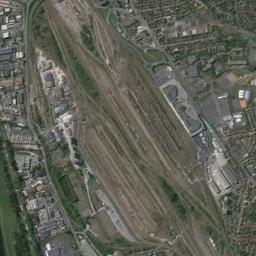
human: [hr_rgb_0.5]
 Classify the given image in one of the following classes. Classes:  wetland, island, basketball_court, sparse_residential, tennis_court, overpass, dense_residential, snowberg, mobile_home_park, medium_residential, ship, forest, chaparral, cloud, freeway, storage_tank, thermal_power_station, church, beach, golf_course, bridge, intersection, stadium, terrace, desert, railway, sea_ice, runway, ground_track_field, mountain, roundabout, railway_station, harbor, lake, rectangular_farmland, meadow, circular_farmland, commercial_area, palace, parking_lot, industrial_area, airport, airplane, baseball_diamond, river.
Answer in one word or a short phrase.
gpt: railway_station